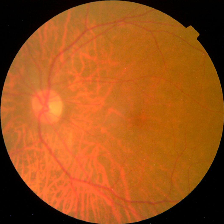
Diabetic retinopathy grade: No DR